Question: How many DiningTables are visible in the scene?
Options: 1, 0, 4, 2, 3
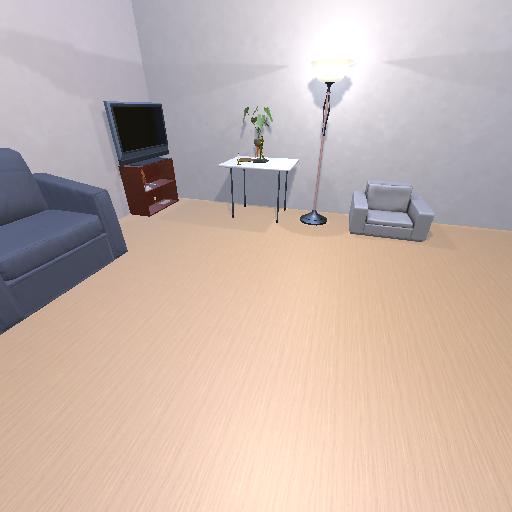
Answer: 1